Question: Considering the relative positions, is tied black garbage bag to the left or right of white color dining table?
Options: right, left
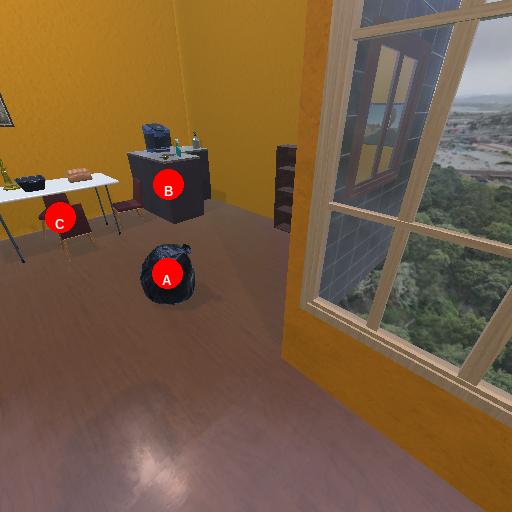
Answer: right